Interaction volume radius: 5 \u00c5
Interaction volume height: 45 \u00c5
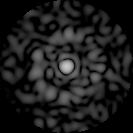
Disorder parameter: 0.8437